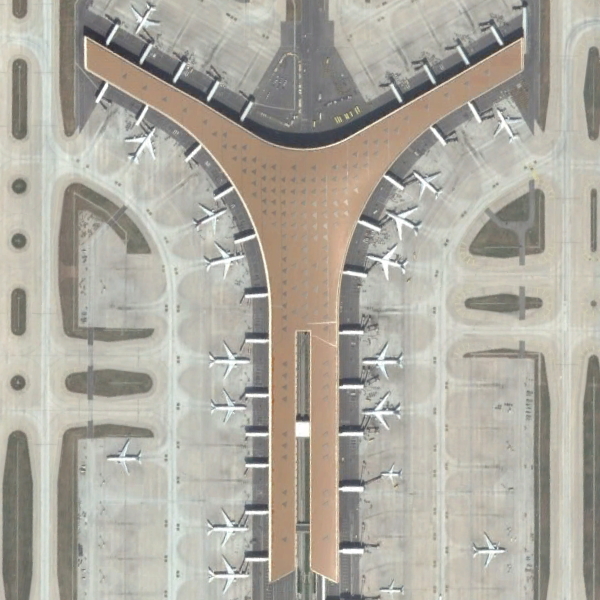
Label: Airport